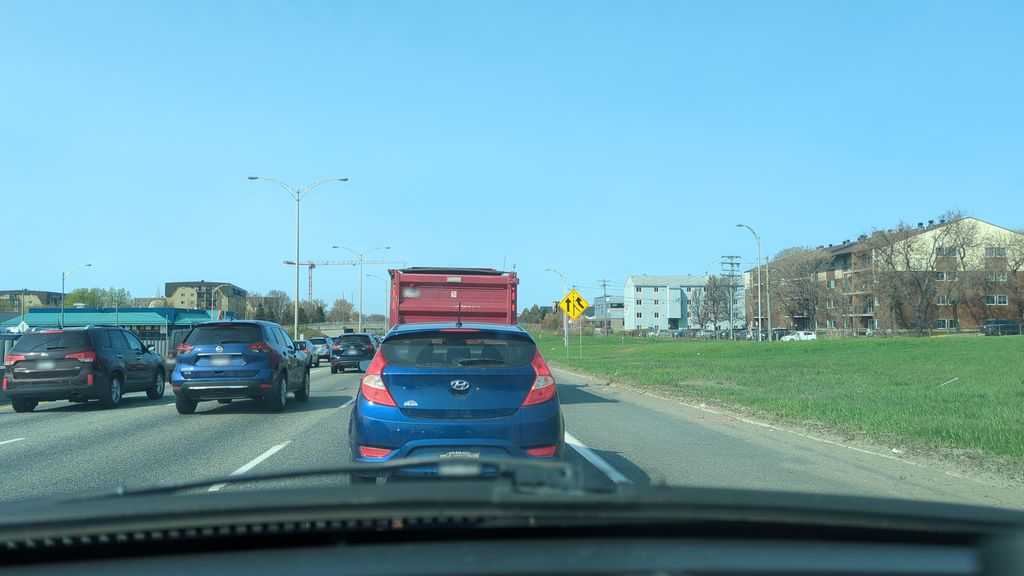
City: quebec_city